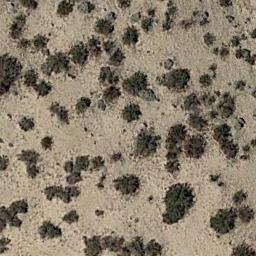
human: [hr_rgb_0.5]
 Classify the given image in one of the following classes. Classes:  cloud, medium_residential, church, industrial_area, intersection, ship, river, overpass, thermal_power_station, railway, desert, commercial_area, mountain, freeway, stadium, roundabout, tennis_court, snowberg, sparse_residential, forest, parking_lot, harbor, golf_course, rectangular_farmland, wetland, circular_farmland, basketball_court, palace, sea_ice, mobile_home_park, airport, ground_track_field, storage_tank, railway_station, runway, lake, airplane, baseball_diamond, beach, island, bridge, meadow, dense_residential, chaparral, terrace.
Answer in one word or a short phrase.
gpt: chaparral